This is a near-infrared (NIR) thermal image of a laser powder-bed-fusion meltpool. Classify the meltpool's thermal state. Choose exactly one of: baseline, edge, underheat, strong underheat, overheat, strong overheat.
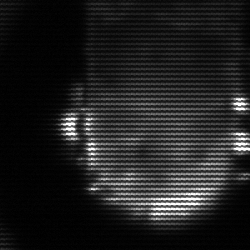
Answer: baseline